Question: I have the following problem:
When the user wants to increase the number of movies you want to buy the first thing I do is send by jQuery.ajax the ID of the movie and this comes to a php function to UPDATE, then in the same function performed a SELECT to get the price running total, then returns the value in the variable totalpricemovie, I want that value to be placed in the last column of the table that says TOTAL, but not how: S

'''
$('.quantitymovie').live('change',function() {
claveMovie = $(this).attr('id');
updateQuantityMovie = {
idmovie : claveMovie,
tag : 'updateQuantity'
};
$.ajax({
type: "POST",
url: "./php/processFunctions.php",
data: updateQuantityMovie,
success: function(response) {
if(success.response == 'success') {
//put update price of a movie in last td of column called Total($)
} else {
alert ("Error al actualizar la cantidad de peliculas");
}
}
});
return false;
});
'''
I think it has to do something like taking the index of the row and then find the last cell to be placed there which contains the variable totalpricemovie.
'''
<div id="checkOutModal">
<fielset>
<legend>Datos de compra</legend>
<form id="formCheckout" name="checkOut" method="POST" action="php/processFunctions.php">
<table id="orderCheckout">
<th scope="col">Peliculas</th>
<th scope="col">Precio ($)</th>
<th scope="col">Cantidad</th>
<th scope="col">Total ($)</th>
</table>
<p>
<label for="nombreCliente">Nombre completo</label>
<input id="nombreCliente" class="required onlyLetter" name="nombreCliente" type="text"/>
</p>
<p>
<label for="direccionCliente">Direccion</label>
<input id="direccionCliente" class="required" name="direccionCliente" type="text"/>
</p>
<p>
<label for="emailCliente">Correo electronico</label>
<input id="emailCliente" class="required" name="emailCliente" type="text"/>
</p>
<input id="finalizarCompra" name="finalizarCompra" type="submit" value="Finalizar"/>
<a href="#" id="contShopping">Seguir Comprando</a>
</form>
</fieldset>
</div>
'''
The content of a table are generate with another function in jquery.ajax()
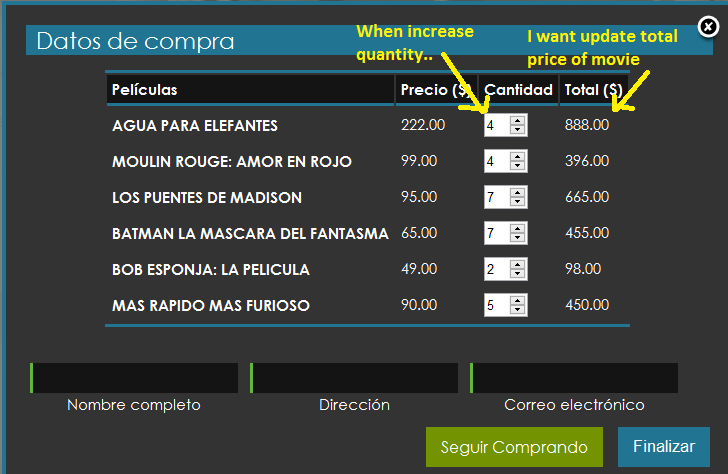
Answer: Something along these lines should work for you. If you give us your html, I could give you a more specific answer.
'''
$('#' + claveMovie).parent('td').next('td').html(response.totalpricemovie);
'''
This code will get the parent td of your control, traverse the dom to the next td, then set the html of that td to your new total.
:
You already know the id of the control that has been changed.
'''
$('.quantitymovie').live('change',function() {
// The id of the movie changed
claveMovie = $(this).attr('id');
updateQuantityMovie = {
idmovie : claveMovie,
tag : 'updateQuantity'
};
$.ajax({
type: "POST",
url: "./php/processFunctions.php",
data: updateQuantityMovie,
success: function(response) {
if(success.response == 'success') {
$('#' + claveMovie).parent('td').next('td').html(response.totalpricemovie);
} else {
alert ("Error al actualizar la cantidad de peliculas");
}
}
});
return false;
});
'''